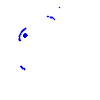
Particle: electron